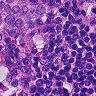
Metastatic tissue present: yes